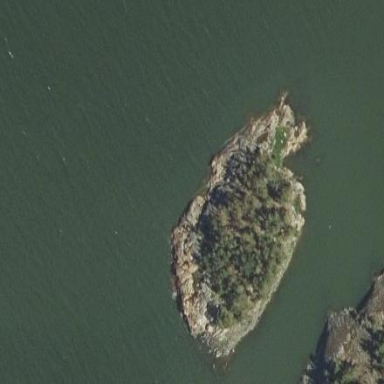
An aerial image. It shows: Military islet located along the coastline.